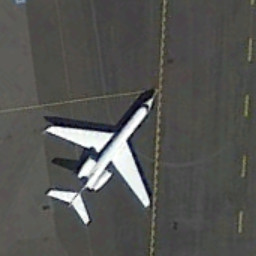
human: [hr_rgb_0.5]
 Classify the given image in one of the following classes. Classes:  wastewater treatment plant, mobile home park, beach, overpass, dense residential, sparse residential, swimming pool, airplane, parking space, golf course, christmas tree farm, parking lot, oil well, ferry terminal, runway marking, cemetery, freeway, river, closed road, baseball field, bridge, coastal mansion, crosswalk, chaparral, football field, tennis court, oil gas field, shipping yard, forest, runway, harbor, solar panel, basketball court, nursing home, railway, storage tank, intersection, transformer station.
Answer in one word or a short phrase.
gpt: airplane